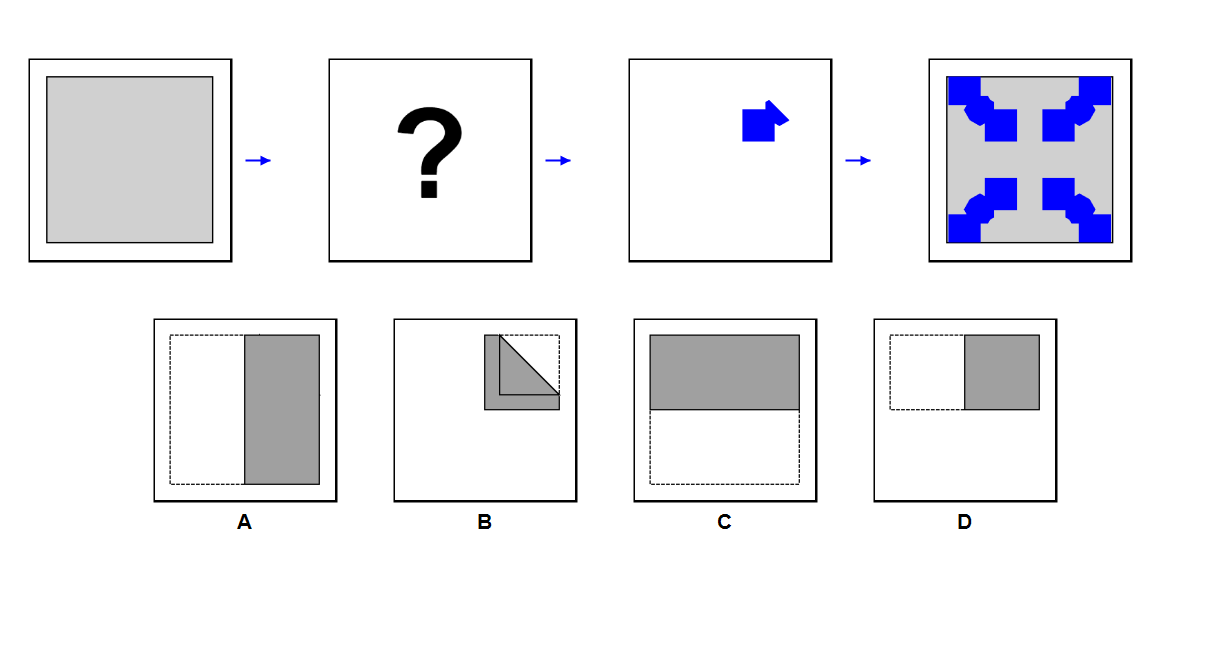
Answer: A